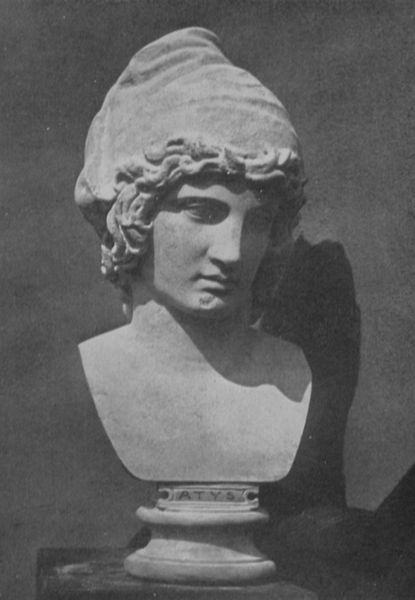
Titel: Büste von Atys
Künstler: Roger Fenton
Standort: USA
Institution: Sammlung Gernsheim
Schlagwörter: dunkel, held, kopf, mann, schatten, weiß, brust, frankreich, frau, grau, haar, hut, licht, marmor, mund, nase, profil, schwarz, tisch, blick, tuch, haube, kappe, mütze, regal, wand, augen, falten, gesicht, sockel, stein, hals, portrait, porträt, auge, haare, frontal, kinn, lippe, lippen, locken, schulter, schultern, schön, traurig, rund, skulptur, kopfbedeckung, lächeln, schrift, seitlich, wellen, schlagschatten, grübchen, inschrift, büste, melancholisch, tischchen, plinthe, podest, edel, junge, augenbraue, foto, fotografie, unten, name, antike, schwarz-weiss, text, stilisiert, mythologie, schattenriss, jüngling, halbprofil, antik, gips, fotographie, jakobiner, antikisch, verschattet, latein, phrygisch, phrygische mütze, nach unten, marmorbüste, trotzig, fotografue, atus, atys, inschrif, virtelprofil